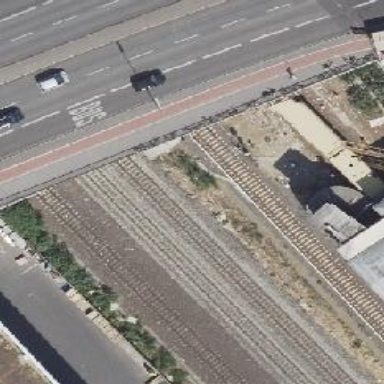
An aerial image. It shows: Railway track.